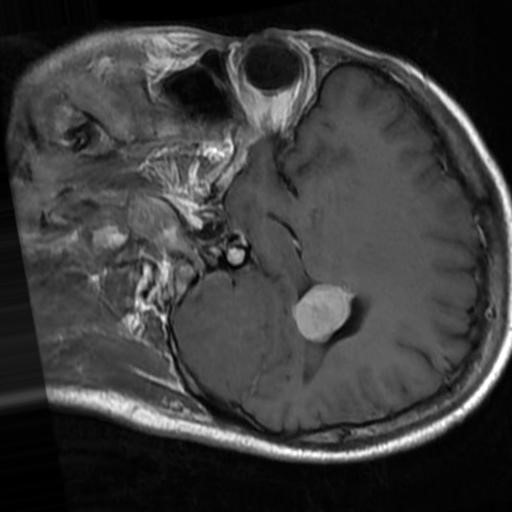
Label: brain_menin